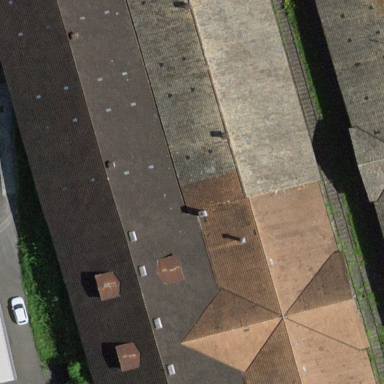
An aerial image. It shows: Industrial building.